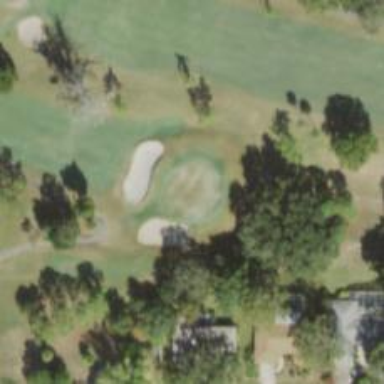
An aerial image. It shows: Golf hole.